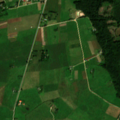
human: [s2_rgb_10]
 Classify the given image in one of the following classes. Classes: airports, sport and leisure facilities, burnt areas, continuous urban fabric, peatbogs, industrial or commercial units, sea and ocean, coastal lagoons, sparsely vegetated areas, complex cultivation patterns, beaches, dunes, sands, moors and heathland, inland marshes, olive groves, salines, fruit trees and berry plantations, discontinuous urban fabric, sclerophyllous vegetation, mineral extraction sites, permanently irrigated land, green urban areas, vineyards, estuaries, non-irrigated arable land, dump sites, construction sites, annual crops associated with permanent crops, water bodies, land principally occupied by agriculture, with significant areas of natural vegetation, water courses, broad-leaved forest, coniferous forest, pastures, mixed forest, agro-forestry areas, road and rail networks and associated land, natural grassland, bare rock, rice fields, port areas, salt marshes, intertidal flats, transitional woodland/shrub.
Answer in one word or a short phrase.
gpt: non-irrigated arable land, complex cultivation patterns, broad-leaved forest